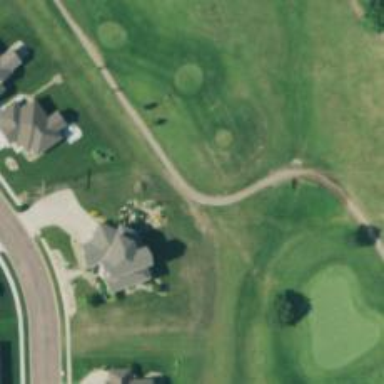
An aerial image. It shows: Well-maintained path designated for golf carts.